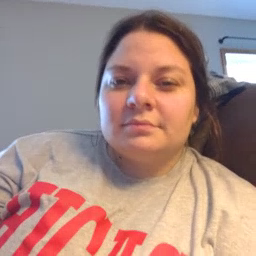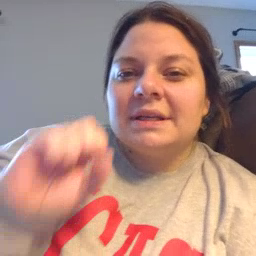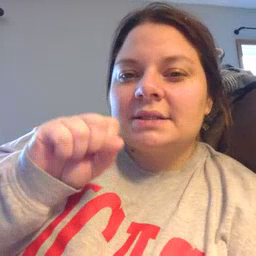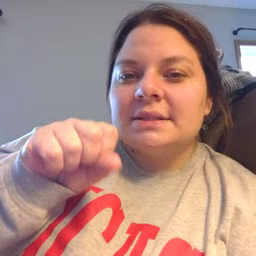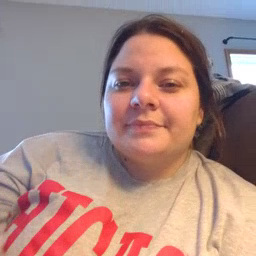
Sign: yes